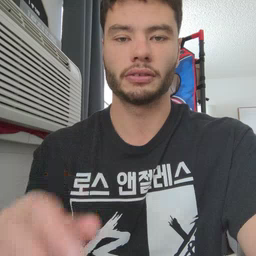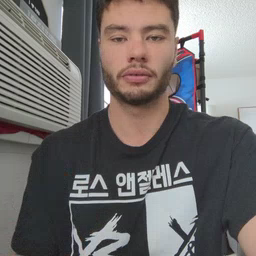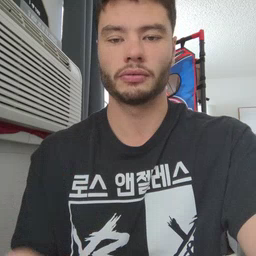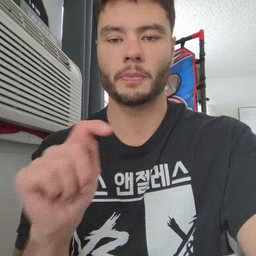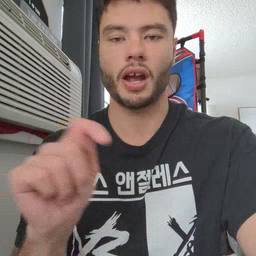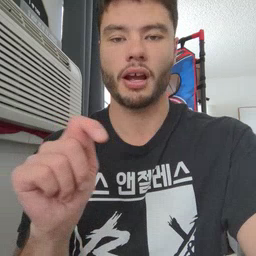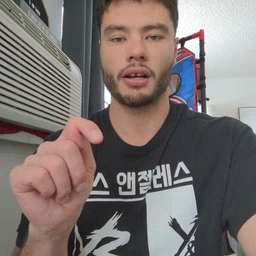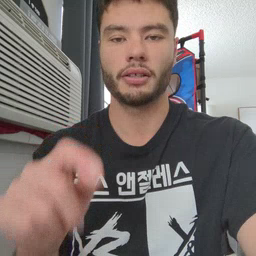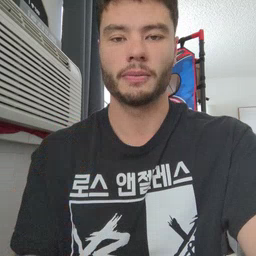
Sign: potty